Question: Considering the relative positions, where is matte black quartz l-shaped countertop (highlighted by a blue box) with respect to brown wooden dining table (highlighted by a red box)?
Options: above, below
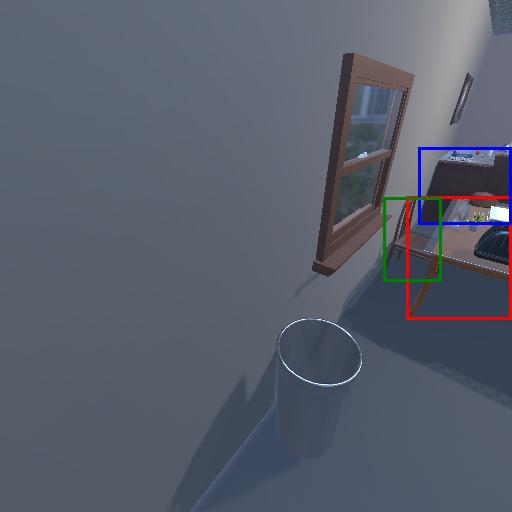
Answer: above